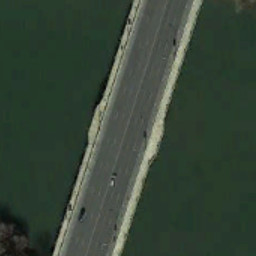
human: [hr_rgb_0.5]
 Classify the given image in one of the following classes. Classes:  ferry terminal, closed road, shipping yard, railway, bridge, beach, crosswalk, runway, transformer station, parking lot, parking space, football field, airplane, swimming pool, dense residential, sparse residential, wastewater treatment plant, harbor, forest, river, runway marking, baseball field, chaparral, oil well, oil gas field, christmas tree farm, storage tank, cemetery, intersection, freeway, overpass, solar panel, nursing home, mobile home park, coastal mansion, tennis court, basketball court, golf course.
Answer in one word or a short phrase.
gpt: bridge